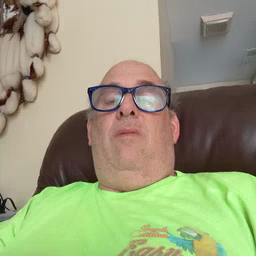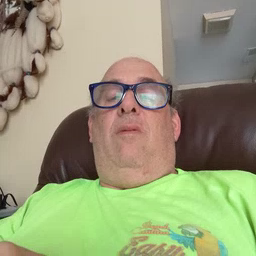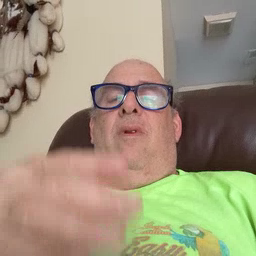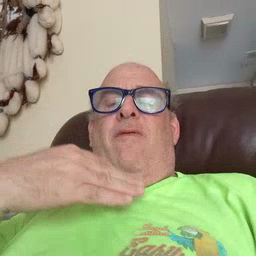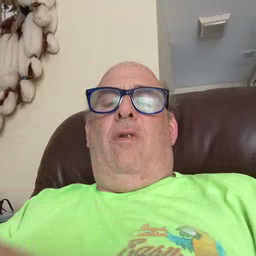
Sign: before